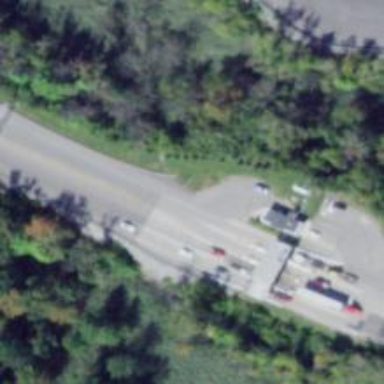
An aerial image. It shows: Toll gantry on the road.